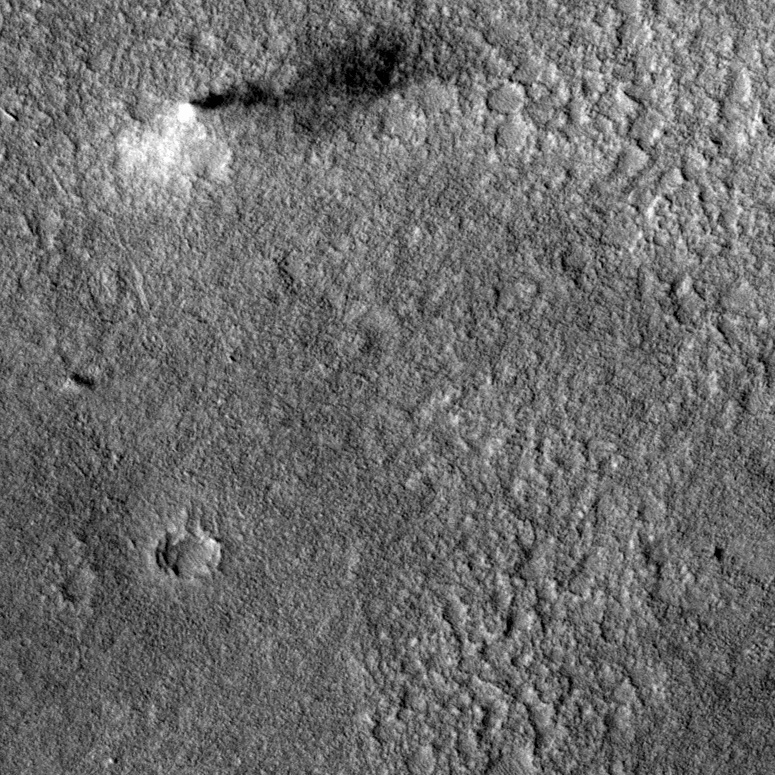
Label: dustdevil